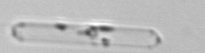
Label: Cerataulina_pelagica